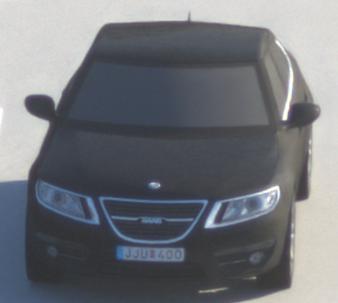
Make: Saab
Model: 5-Sep
Detailed model: 9-5 1.6T
Model produced from: 2010/06
Model produced until: 2011/12
Doors: 4
Color: black
Road condition: dry road
Daytime: sunrise or sunset
Contrast: medium contrast